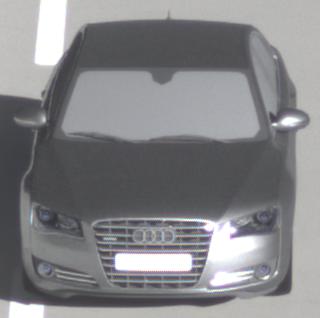
Make: Audi
Model: A8 D4
Model produced from: 2009
Model produced until: 2017
Doors: 4
Color: gray
Road condition: wet road
Daytime: morning or afternoon
Contrast: high contrast